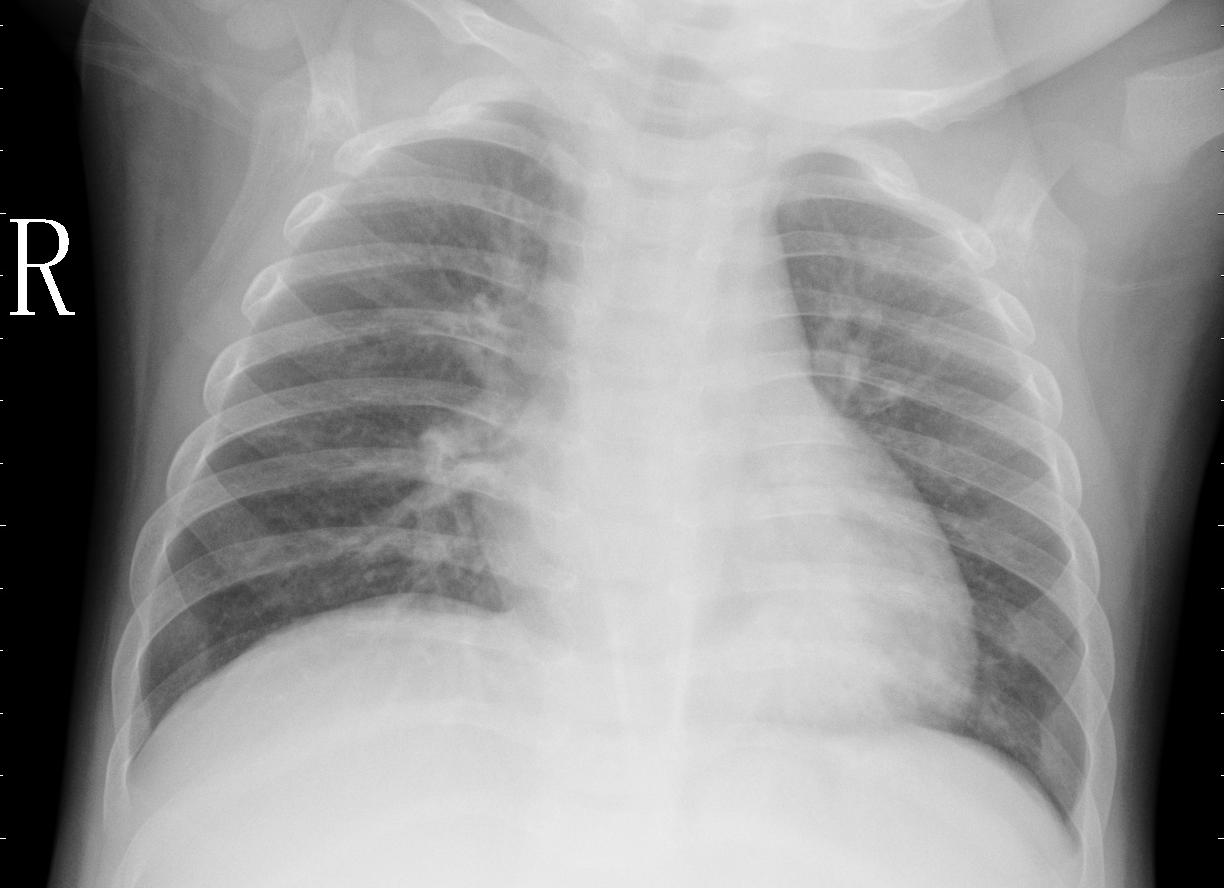
Diagnosis: PNEUMONIA